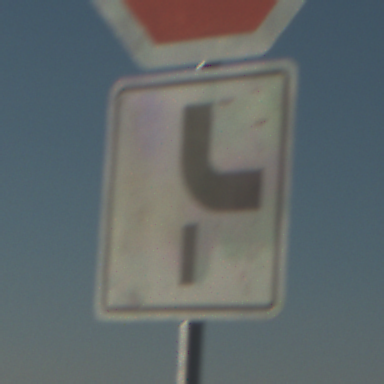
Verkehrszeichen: VerlaufVorfahrtsstrasse10
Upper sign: Stop
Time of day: SunriseSunset
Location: Outdoor (Nature)
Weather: Clear
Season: NotSpecified
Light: Natural